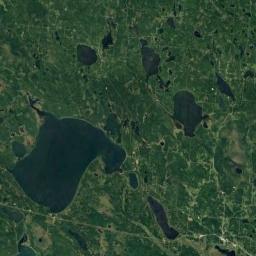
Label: lake